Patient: sex F, age 38
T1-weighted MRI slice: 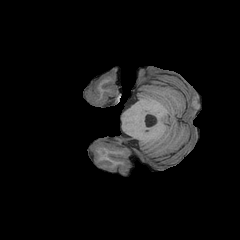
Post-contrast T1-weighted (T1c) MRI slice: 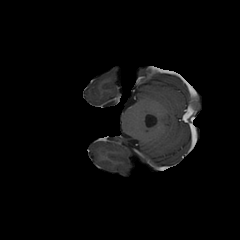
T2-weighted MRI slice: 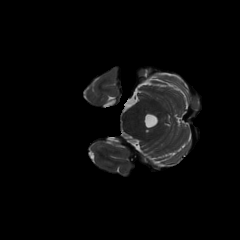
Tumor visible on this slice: no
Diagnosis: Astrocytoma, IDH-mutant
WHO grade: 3